Question: What are the requirements for a custom data source to be listed in the 'Data Source' drop-down list when adding a Dataset to a .rdlc report in Report Viewer 2010?
As can been seen from the screen grab, for some reason it is listing potential sources from a variety of referenced assemblies, but I can't see an obvious pattern as to why it is selecting these.

The 'GeneralDataSet' makes sense as that is a strongly-typed Dataset class, but I'm pretty sure most of the others are not, yet the design dialog still lists them.
I'm looking to roll my own custom data source and would prefer it to be selectable from this list.
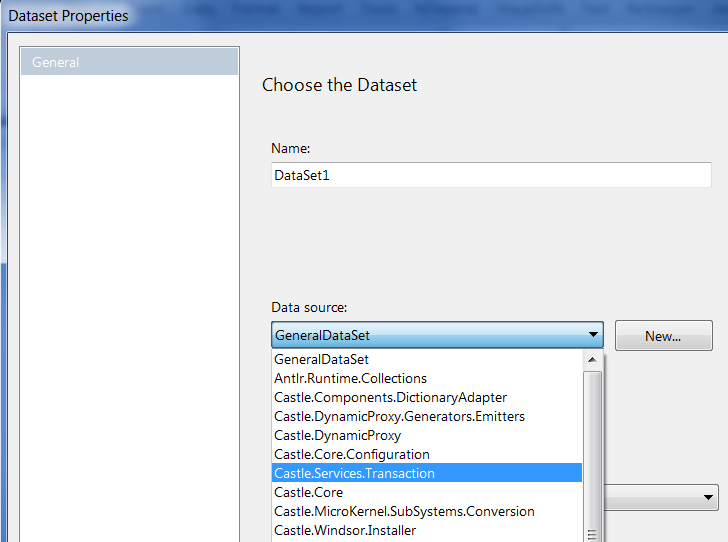
Answer: I think it scans your project file looking for methods that return Lists<> and so on.
So something like:
'''
public class Person
{
public string name { get; set; }
public int age { get; set; }
}
public class GetPeople
{
public List<Person> GetPeopleList()
{
return null;
}
public IEnumerable<Person> GetPeopleIEnumerable()
{
return null;
}
public IQueryable<Person> GetPeopleIQueryable()
{
return null;
}
}
'''
All three show up, so take your pick. (Code is just thrashed out, ignore bad names/practices :))
But when you use a ReportViewer, you will need to manually set the datasets. Selecting it inside the report from what I have found just basically tells it what data to expect. So add an ObjectDataSource or just set it in the code behind.